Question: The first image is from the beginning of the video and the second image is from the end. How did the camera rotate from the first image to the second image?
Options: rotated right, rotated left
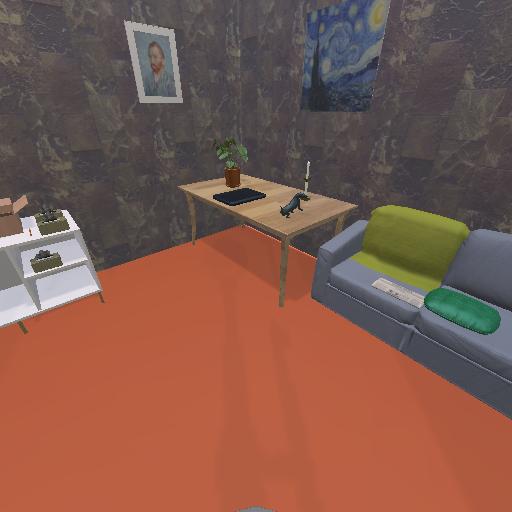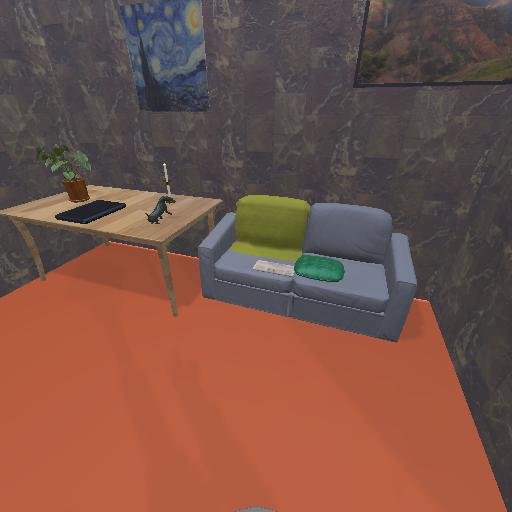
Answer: rotated right